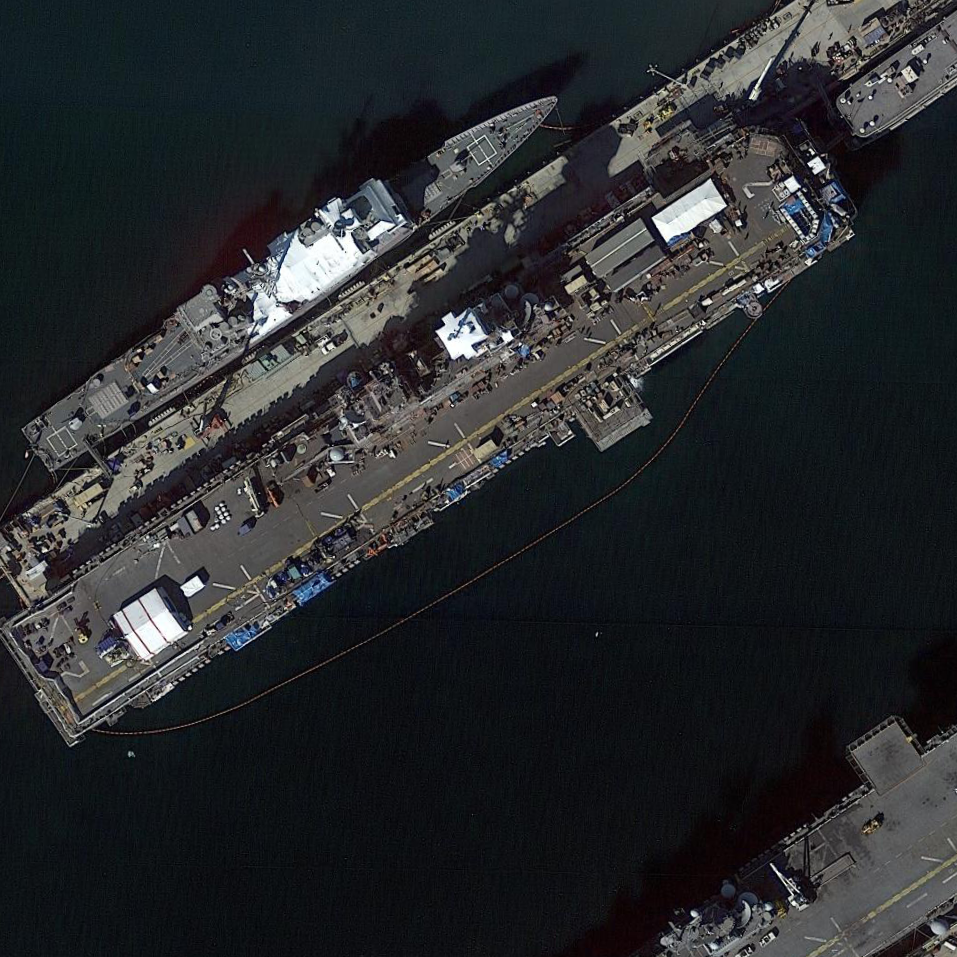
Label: assault